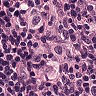
Metastatic tissue present: yes